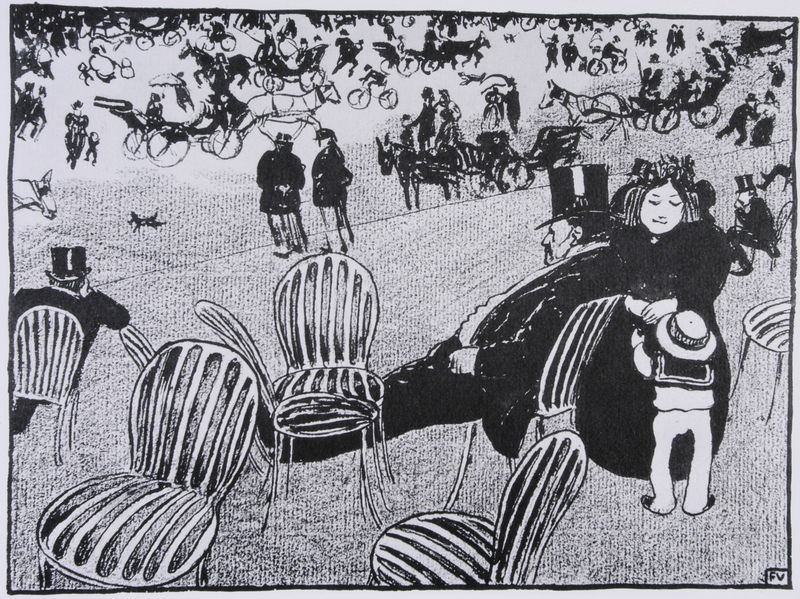
Titel: Ein schöner Sonntag
Künstler: Félix Vallotton
Standort: Bayern
Institution: Privatsammlung
Schlagwörter: mann, meer, weiß, frauen, landschaft, menschen, sitzen, stadt, café, frankreich, frau, grau, hut, hüte, kleid, männer, paris, schwarz, strasse, stuhl, stühle, zeichnung, ausblick, hund, hunde, park, schirm, wiese, expressionismus, herren, leute, zylinder, anzug, hose, stehen, hügel, vögel, familie, frau kind, kind, mutter, vater, schleifen, madame, pferd, pferde, reiter, räder, holzschnitt, vallotton, ruhe, valloton, lehne, sitz, passanten, beobachten, zuschauer, nachmittag, grafik, graphik, linien, ausflug, picknick, rast, kutsche, kutschen, platz, wagen, frack, karikatur, dick, jugendstil, freizeit, gestreift, streifen, junge, betrachter, zusehen, tusche, knabe, bub, druck, schwarz-weiß, simplicissimus, radierung, straßenszene, bürger, rennen, peitsche, bürgertum, matrose, wägen, tinte, beckmann, betrachten, equipagen, fahrrad, gestrieft, kutschenrennen, matrosenanzug, sonntag, stühlwe, valleton, wagenrennen, wettfahrt, pferderennen, pferdekutschen, spaziergänger, ausruhen, federzeichnung, räkeln, fußweg, flaneure, starße, mensschen, 19. jahrhundert, fv, jugendstiö